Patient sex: F
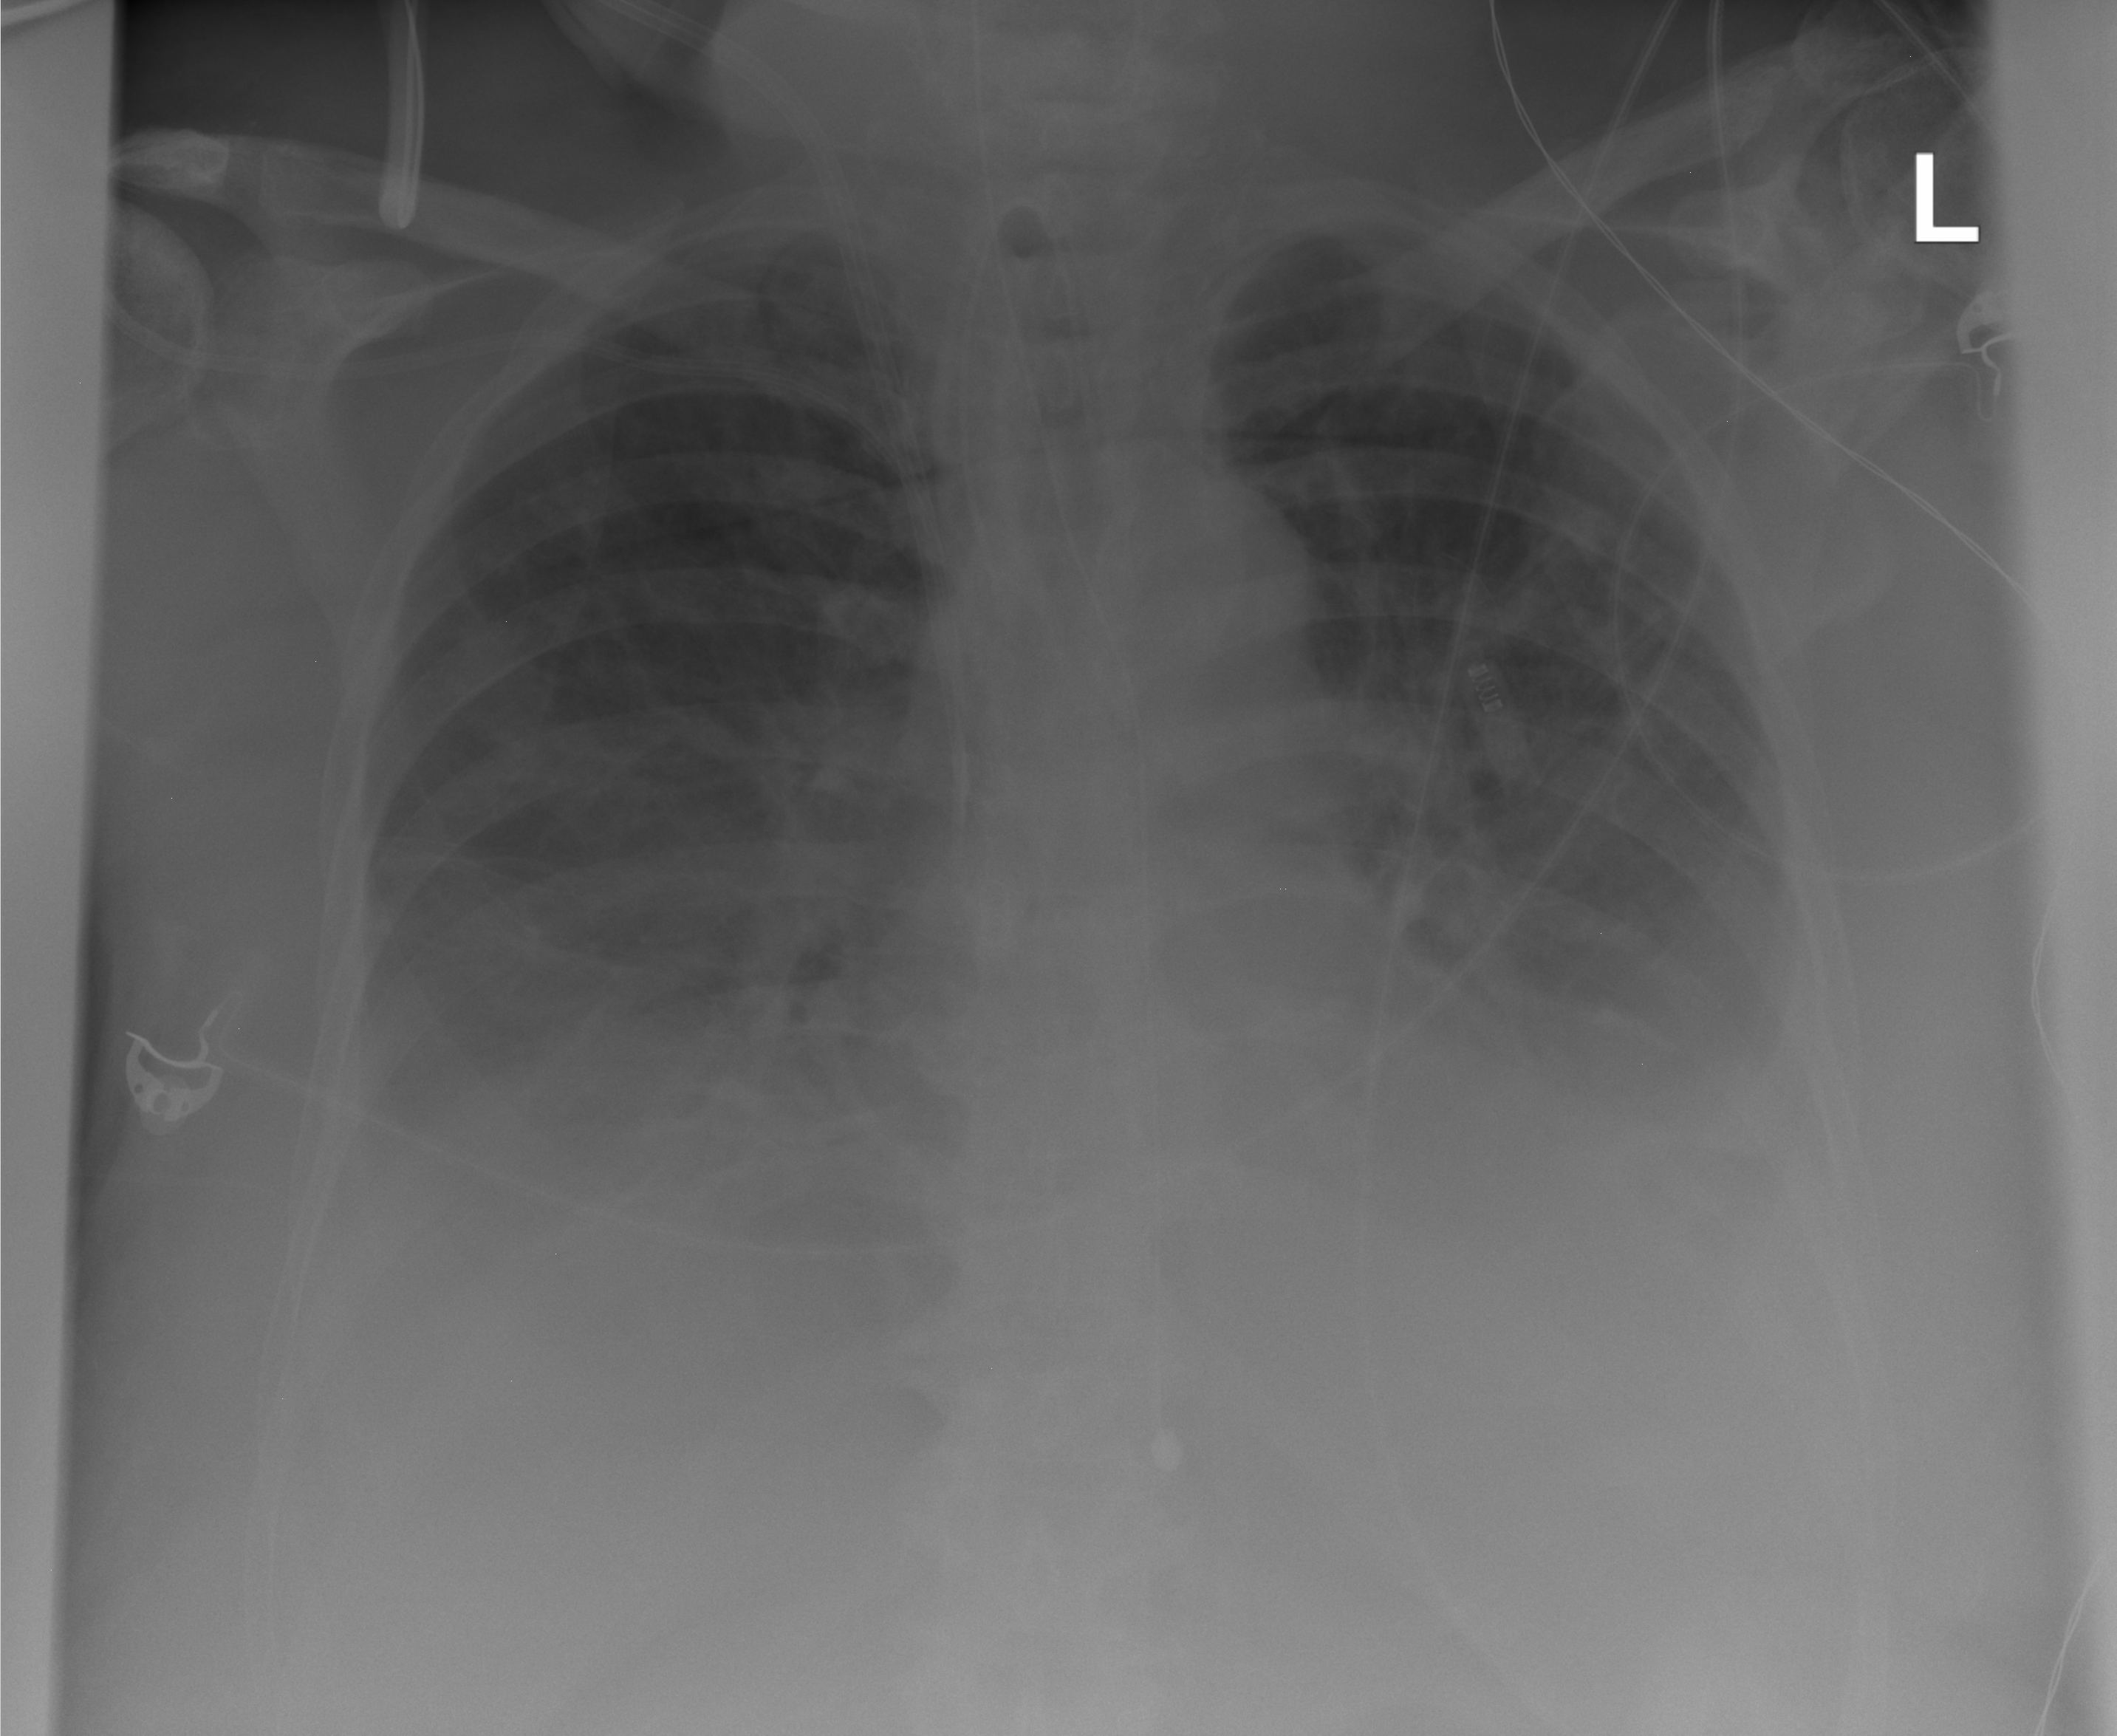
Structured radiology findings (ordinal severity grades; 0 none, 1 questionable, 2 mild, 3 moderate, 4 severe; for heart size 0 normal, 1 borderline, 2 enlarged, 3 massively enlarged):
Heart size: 0
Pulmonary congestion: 0
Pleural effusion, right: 3
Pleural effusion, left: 3
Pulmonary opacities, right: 0
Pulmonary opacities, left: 0
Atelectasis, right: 3
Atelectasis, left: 2